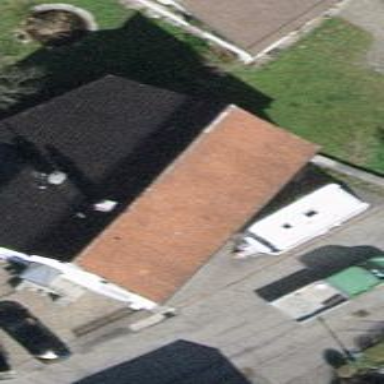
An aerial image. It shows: Building with tiled roof.